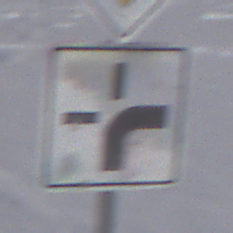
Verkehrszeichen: VerlaufVorfahrtsstrasse3
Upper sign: Vorfahrtsstrasse
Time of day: MorningAfternoon
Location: Outdoor (Nature)
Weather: PartlyCloudy
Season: Winter
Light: Natural